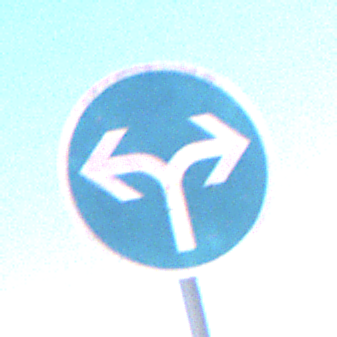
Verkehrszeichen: VorgeschriebeneFahrtrichtungRechtsOderLinks
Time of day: MorningAfternoon
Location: Outdoor (RoadRail)
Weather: Clear
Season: NotSpecified
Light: Natural